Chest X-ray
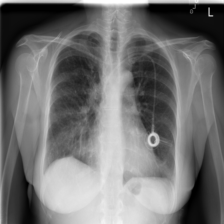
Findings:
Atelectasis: negative
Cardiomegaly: negative
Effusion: negative
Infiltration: positive
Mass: negative
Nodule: negative
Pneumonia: negative
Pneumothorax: negative
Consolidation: negative
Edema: negative
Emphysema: negative
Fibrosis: negative
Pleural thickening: negative
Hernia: negative